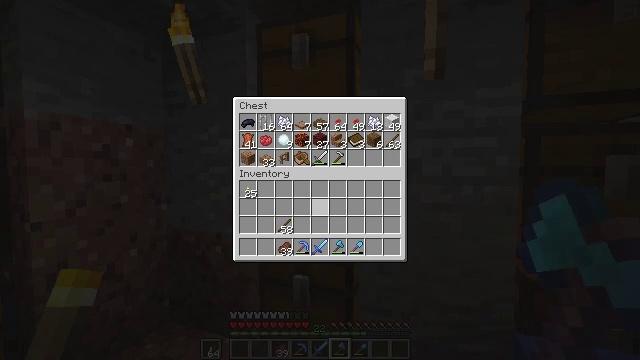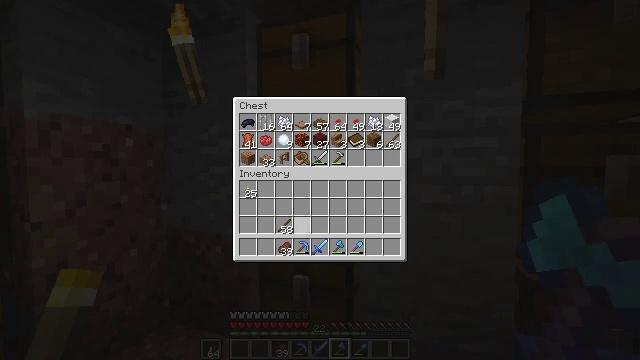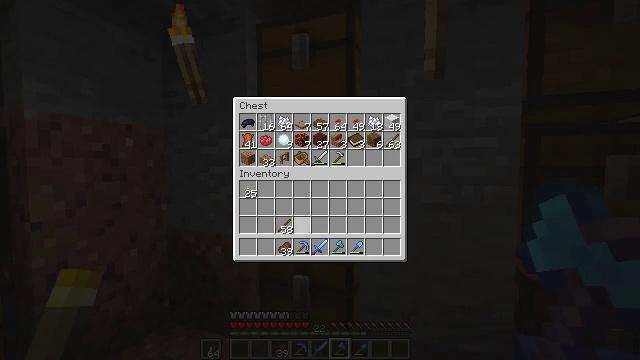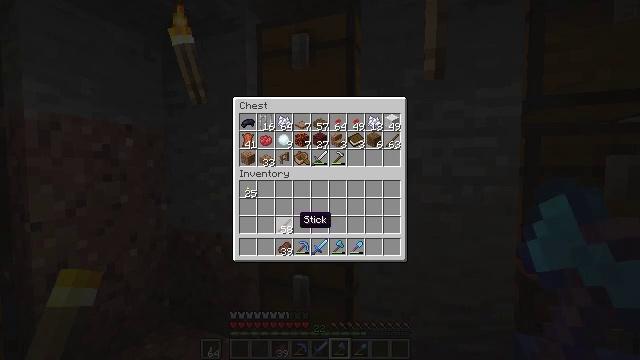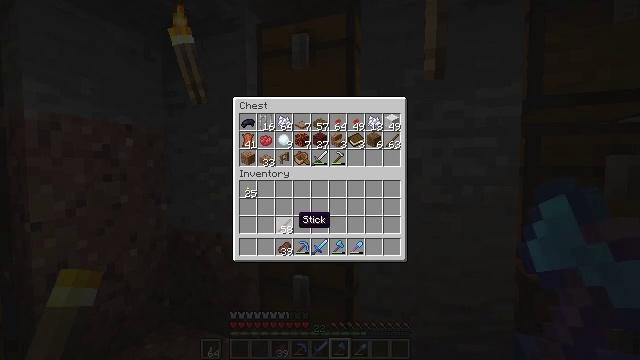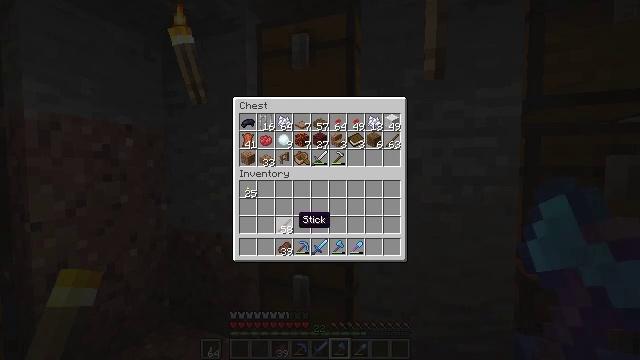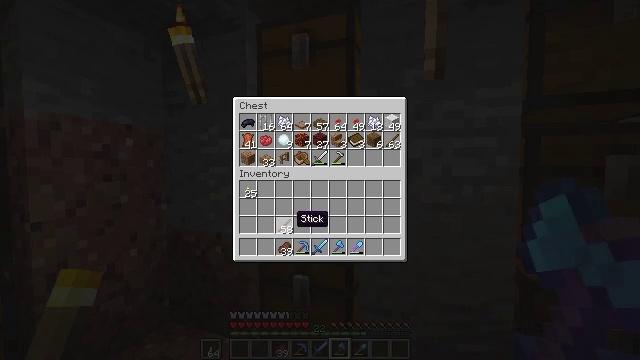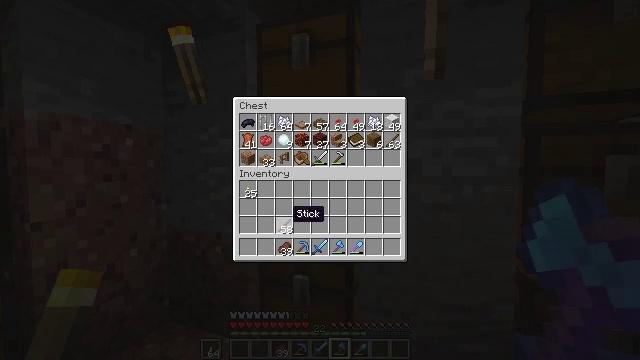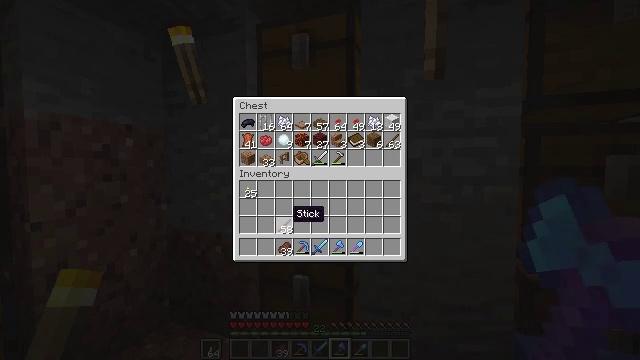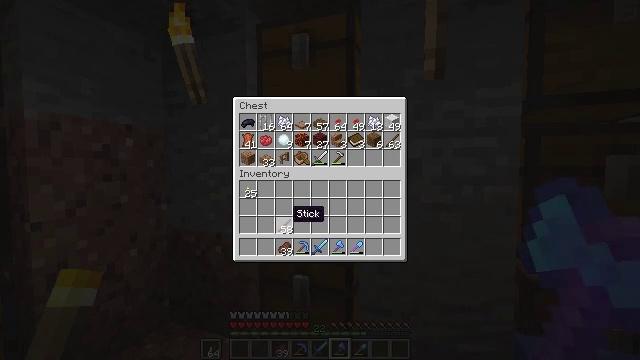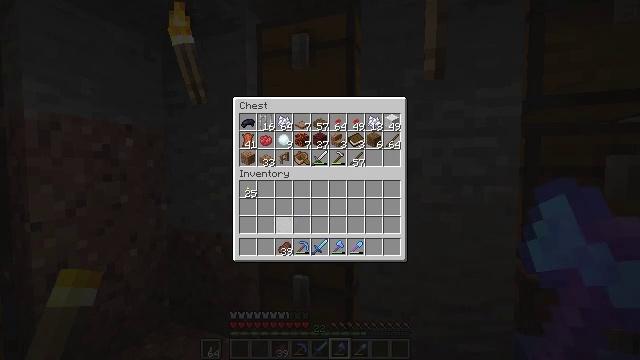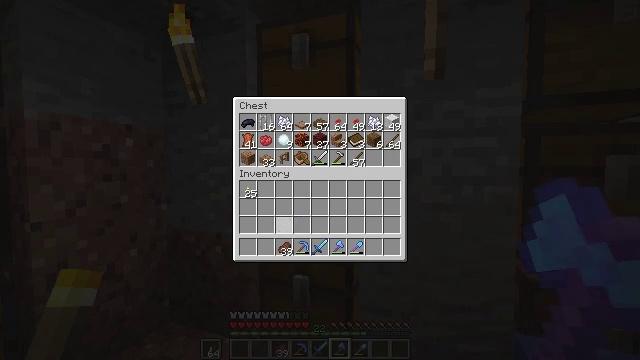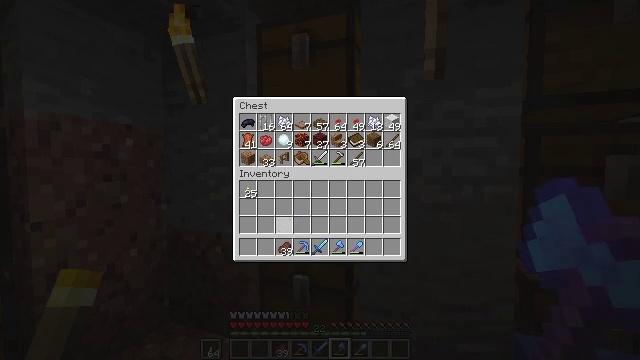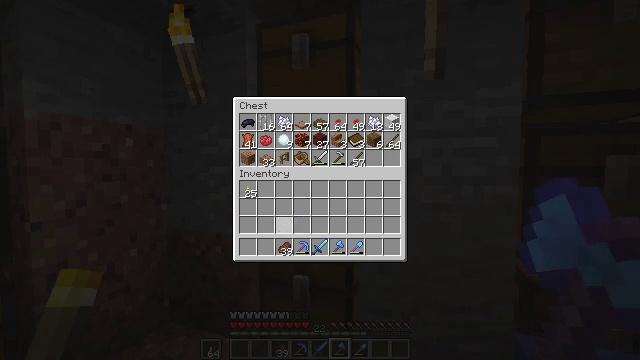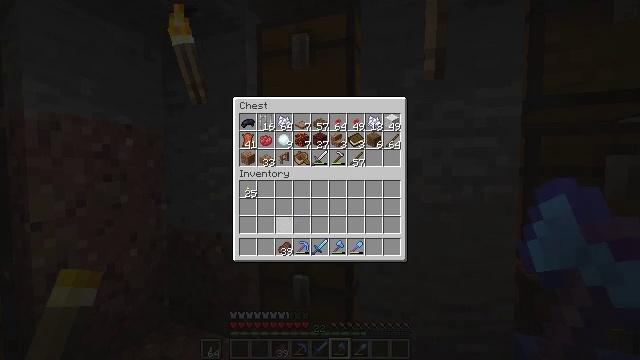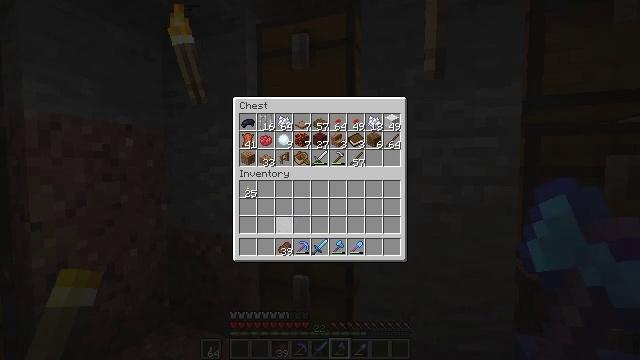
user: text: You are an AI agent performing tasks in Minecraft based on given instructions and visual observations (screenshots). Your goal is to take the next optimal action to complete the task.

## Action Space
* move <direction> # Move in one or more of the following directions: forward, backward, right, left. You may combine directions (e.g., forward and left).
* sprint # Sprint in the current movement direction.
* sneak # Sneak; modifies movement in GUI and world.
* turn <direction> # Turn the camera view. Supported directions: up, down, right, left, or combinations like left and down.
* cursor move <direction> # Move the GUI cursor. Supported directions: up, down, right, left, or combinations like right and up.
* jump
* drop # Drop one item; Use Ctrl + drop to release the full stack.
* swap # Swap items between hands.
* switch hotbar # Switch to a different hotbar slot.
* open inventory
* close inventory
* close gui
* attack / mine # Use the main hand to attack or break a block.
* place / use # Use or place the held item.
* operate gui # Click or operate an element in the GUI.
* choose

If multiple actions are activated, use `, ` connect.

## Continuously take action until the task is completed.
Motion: motion action
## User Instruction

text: Mine a chest to move it.
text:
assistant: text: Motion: sneak, cursor move left
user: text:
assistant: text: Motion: sneak, cursor move left
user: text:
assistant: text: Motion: sneak
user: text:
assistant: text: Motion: sneak
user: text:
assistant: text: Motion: sneak
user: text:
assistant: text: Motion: sneak
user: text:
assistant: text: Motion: sneak
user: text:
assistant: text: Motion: sneak
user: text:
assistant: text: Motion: sneak
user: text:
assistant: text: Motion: sneak, operate gui
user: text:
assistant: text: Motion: sneak, operate gui
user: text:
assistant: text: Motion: sneak
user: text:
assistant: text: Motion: sneak
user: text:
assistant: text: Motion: sneak
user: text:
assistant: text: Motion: sneak
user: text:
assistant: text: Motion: sneak
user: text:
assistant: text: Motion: sneak, cursor move right
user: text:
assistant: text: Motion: sneak
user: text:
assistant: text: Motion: no_op
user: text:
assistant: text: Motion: no_op
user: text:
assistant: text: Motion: no_op
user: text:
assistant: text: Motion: no_op
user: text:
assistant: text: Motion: no_op
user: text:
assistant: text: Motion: no_op
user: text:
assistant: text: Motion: no_op
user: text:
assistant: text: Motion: no_op
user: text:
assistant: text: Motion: no_op
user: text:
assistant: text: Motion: no_op
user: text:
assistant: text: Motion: close gui
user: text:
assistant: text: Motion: no_op